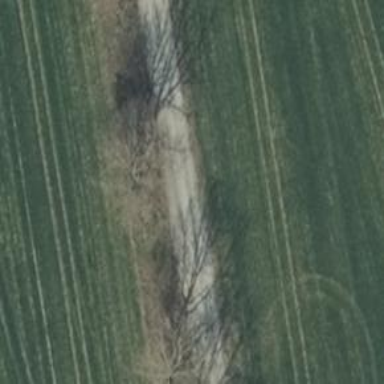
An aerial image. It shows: Row of deciduous broadleaved trees.